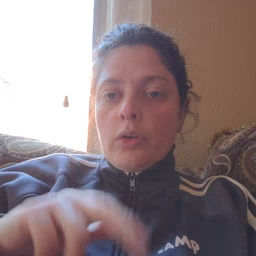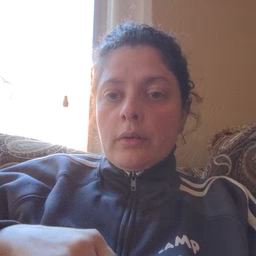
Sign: callonphone